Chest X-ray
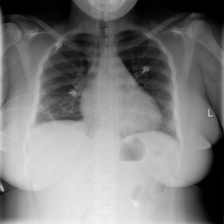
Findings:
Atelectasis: negative
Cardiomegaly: negative
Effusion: negative
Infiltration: positive
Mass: negative
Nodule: negative
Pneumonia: negative
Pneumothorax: negative
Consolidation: negative
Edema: negative
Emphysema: negative
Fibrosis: negative
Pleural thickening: negative
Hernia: negative